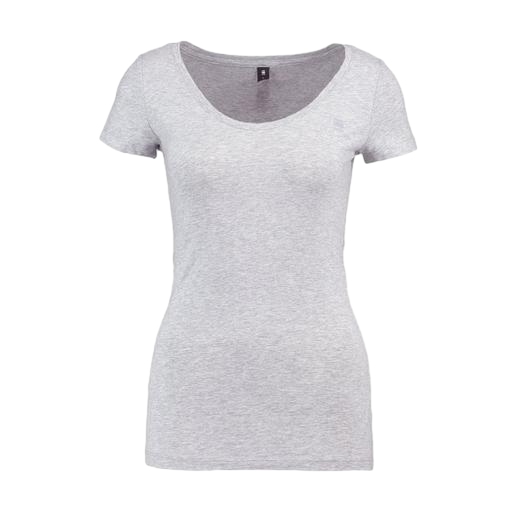
slim crew tee, scoop-neck tee, grey fitted t shirt, white background